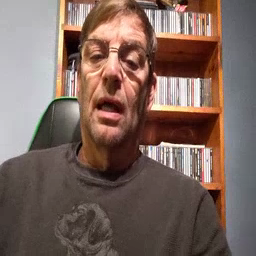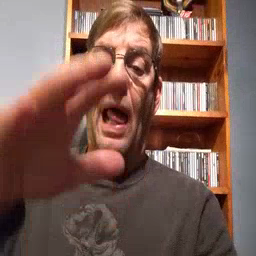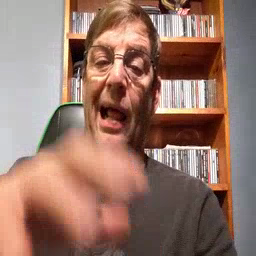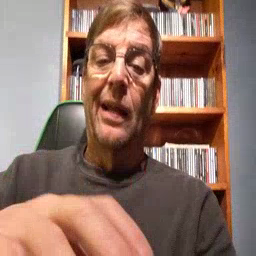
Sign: alligator